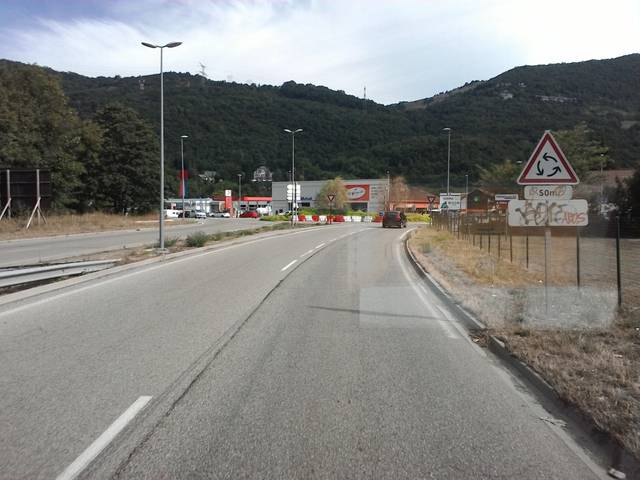
Region: France
Coordinates: 45.082, 5.766